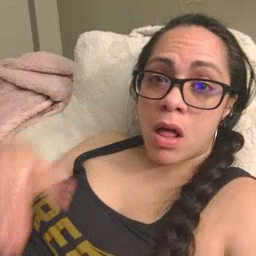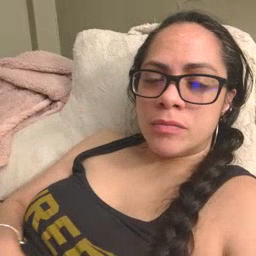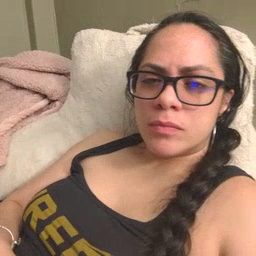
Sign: pool